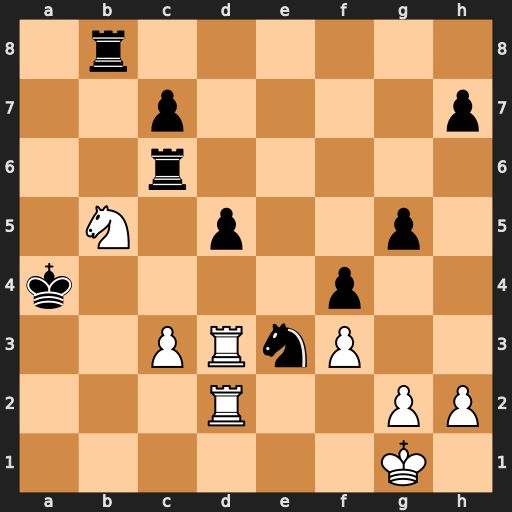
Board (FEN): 1r6/2p4p/2r5/1N1p2p1/k4p2/2PRnP2/3R2PP/6K1
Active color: w
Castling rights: -
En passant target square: -
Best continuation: Nd4 Rb1+ Kf2 Rxc3 Rxc3 Nd1+ Rxd1